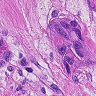
Metastatic tissue present: yes